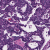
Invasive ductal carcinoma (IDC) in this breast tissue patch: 0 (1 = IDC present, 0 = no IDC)